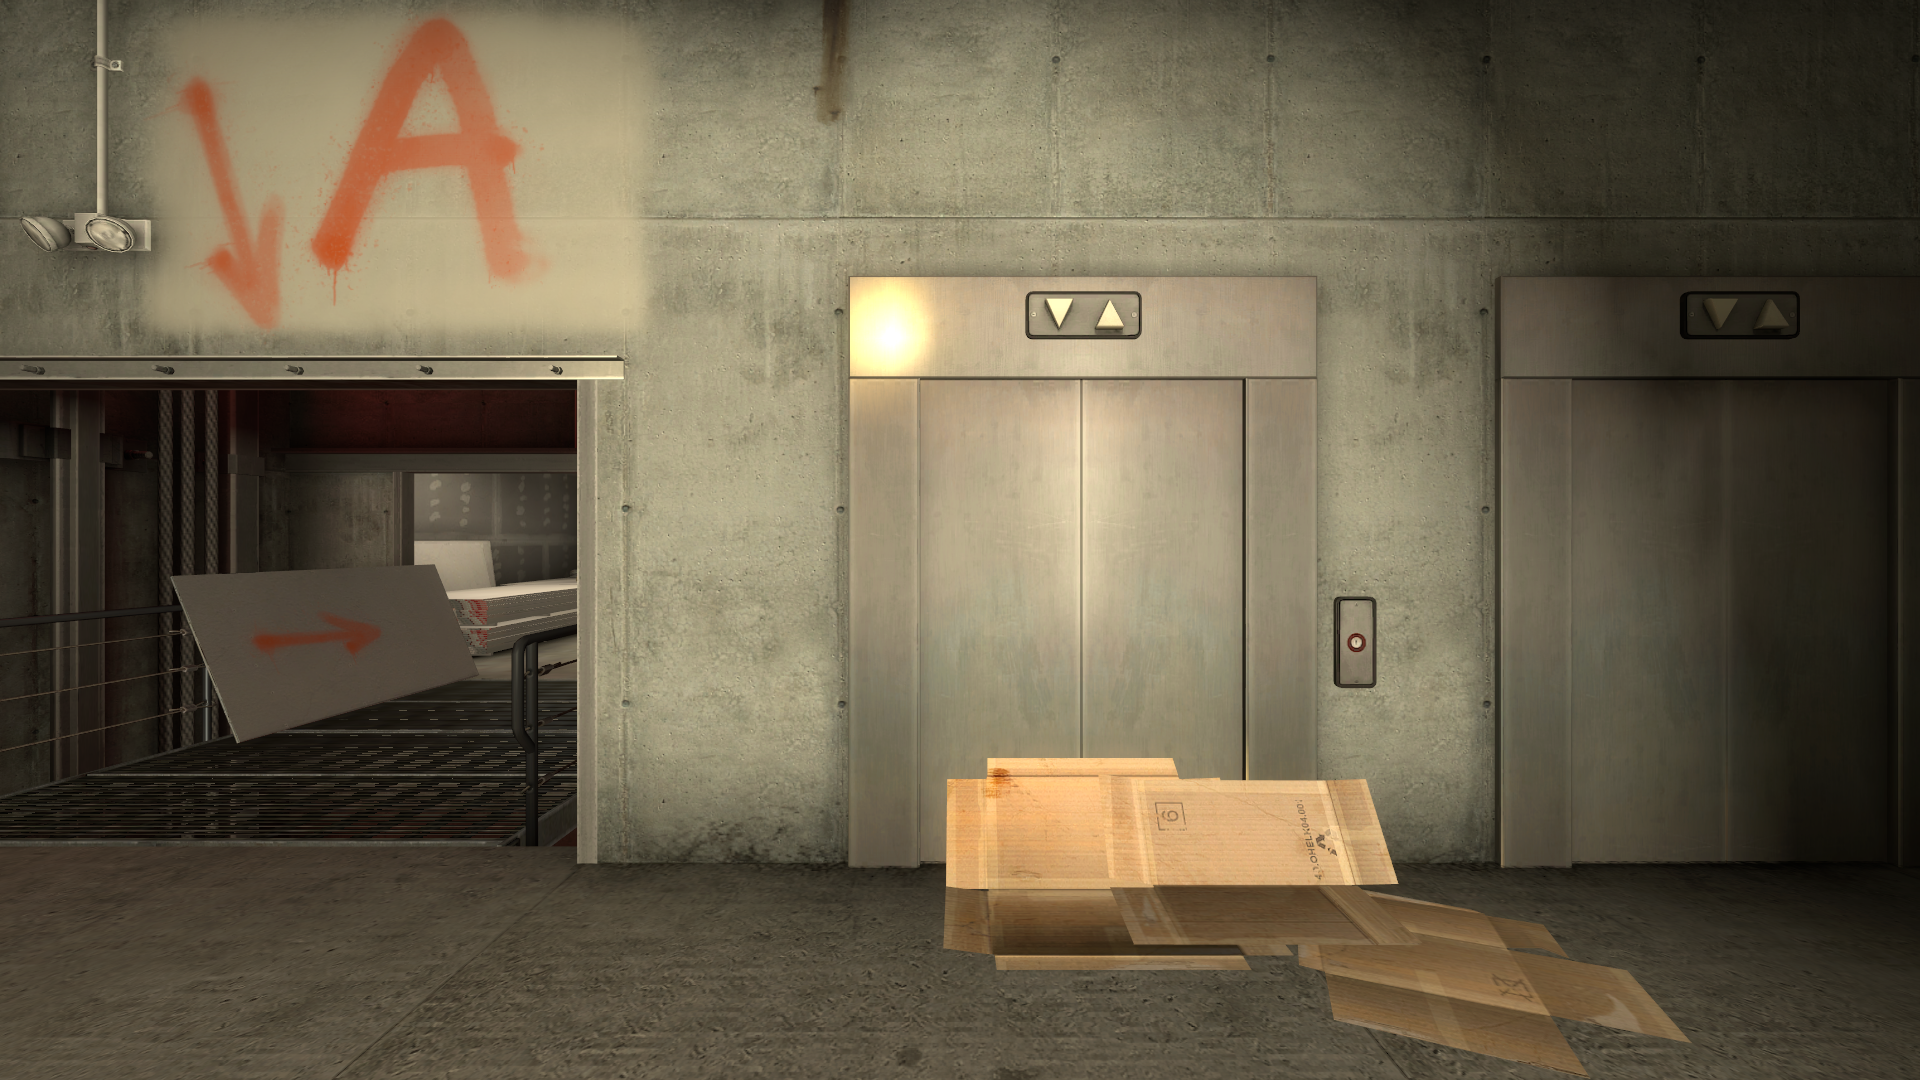
Map: de_vertigo